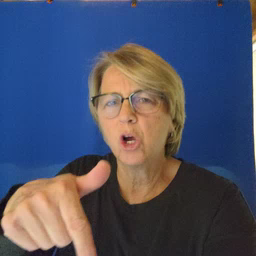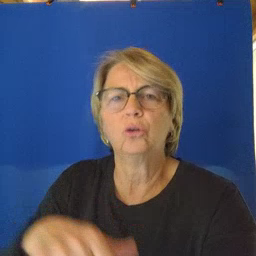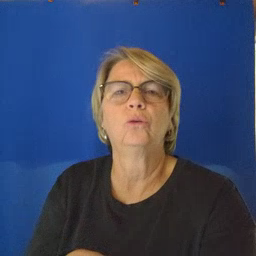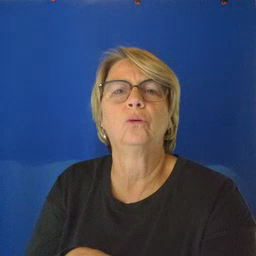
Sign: later